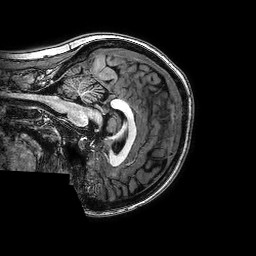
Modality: T1w
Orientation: sagittal
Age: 23
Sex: female
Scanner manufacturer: philips
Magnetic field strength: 3 T
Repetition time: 0.008052 s
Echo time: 0.00369 s